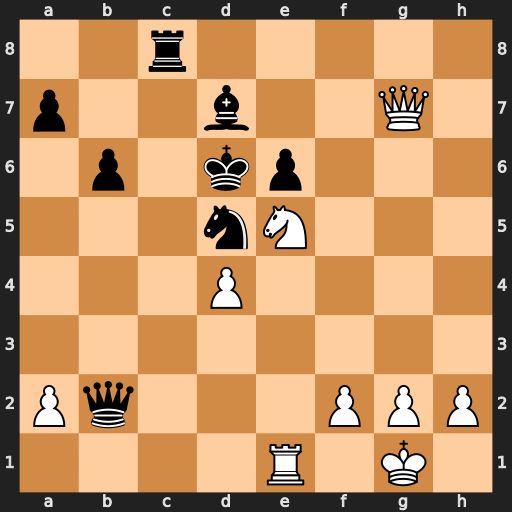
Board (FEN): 2r5/p2b2Q1/1p1kp3/3nN3/3P4/8/Pq3PPP/4R1K1
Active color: w
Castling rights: -
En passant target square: -
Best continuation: Qxd7#